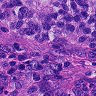
Metastatic tissue present: yes